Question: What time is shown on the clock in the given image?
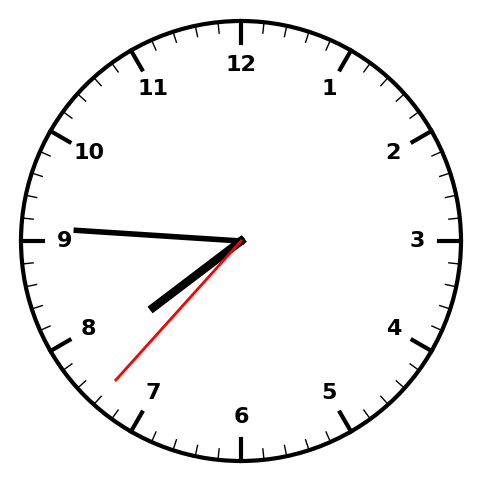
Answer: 07:45:37